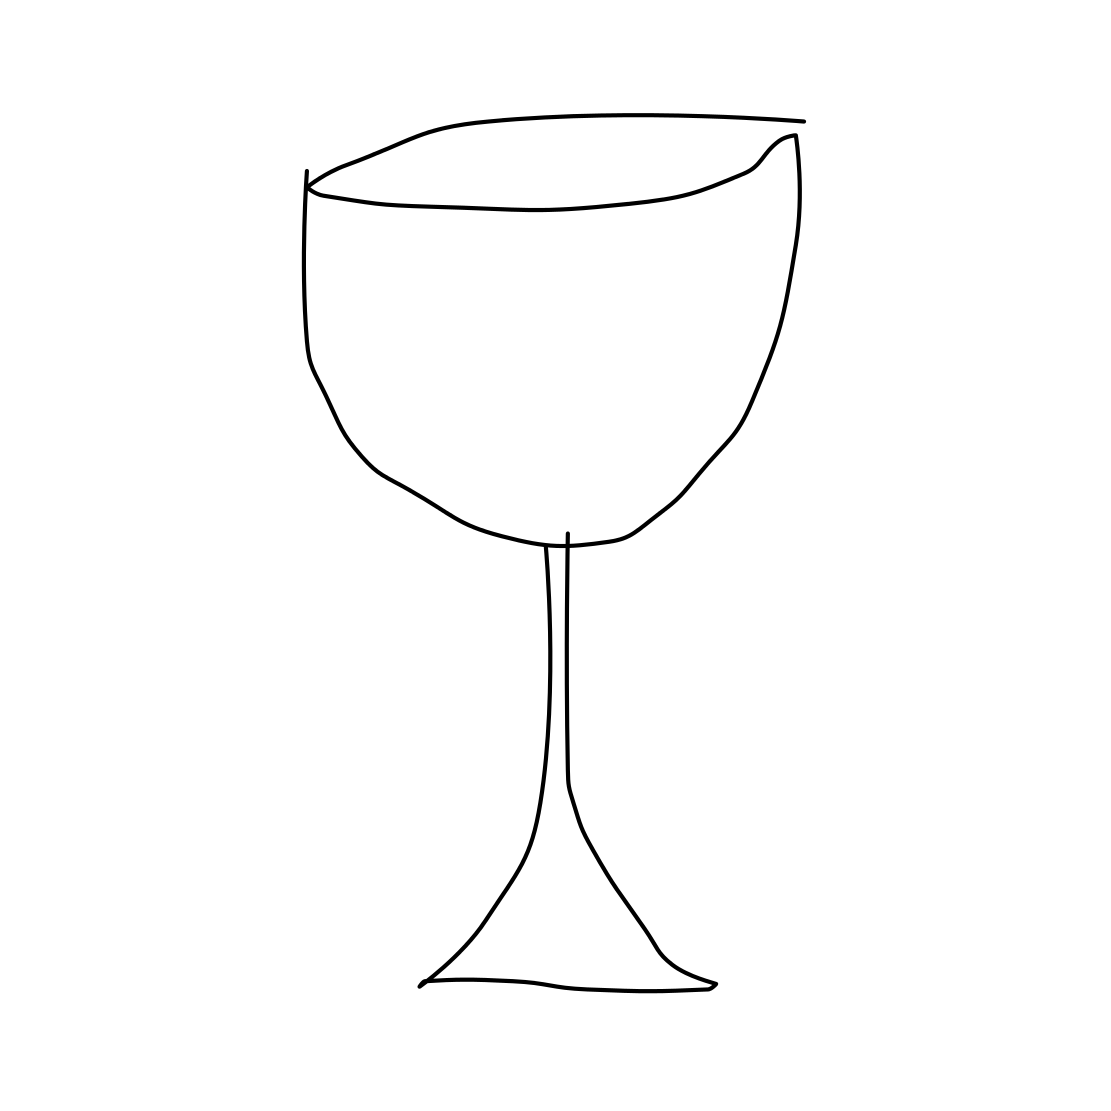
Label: wineglass